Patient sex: M
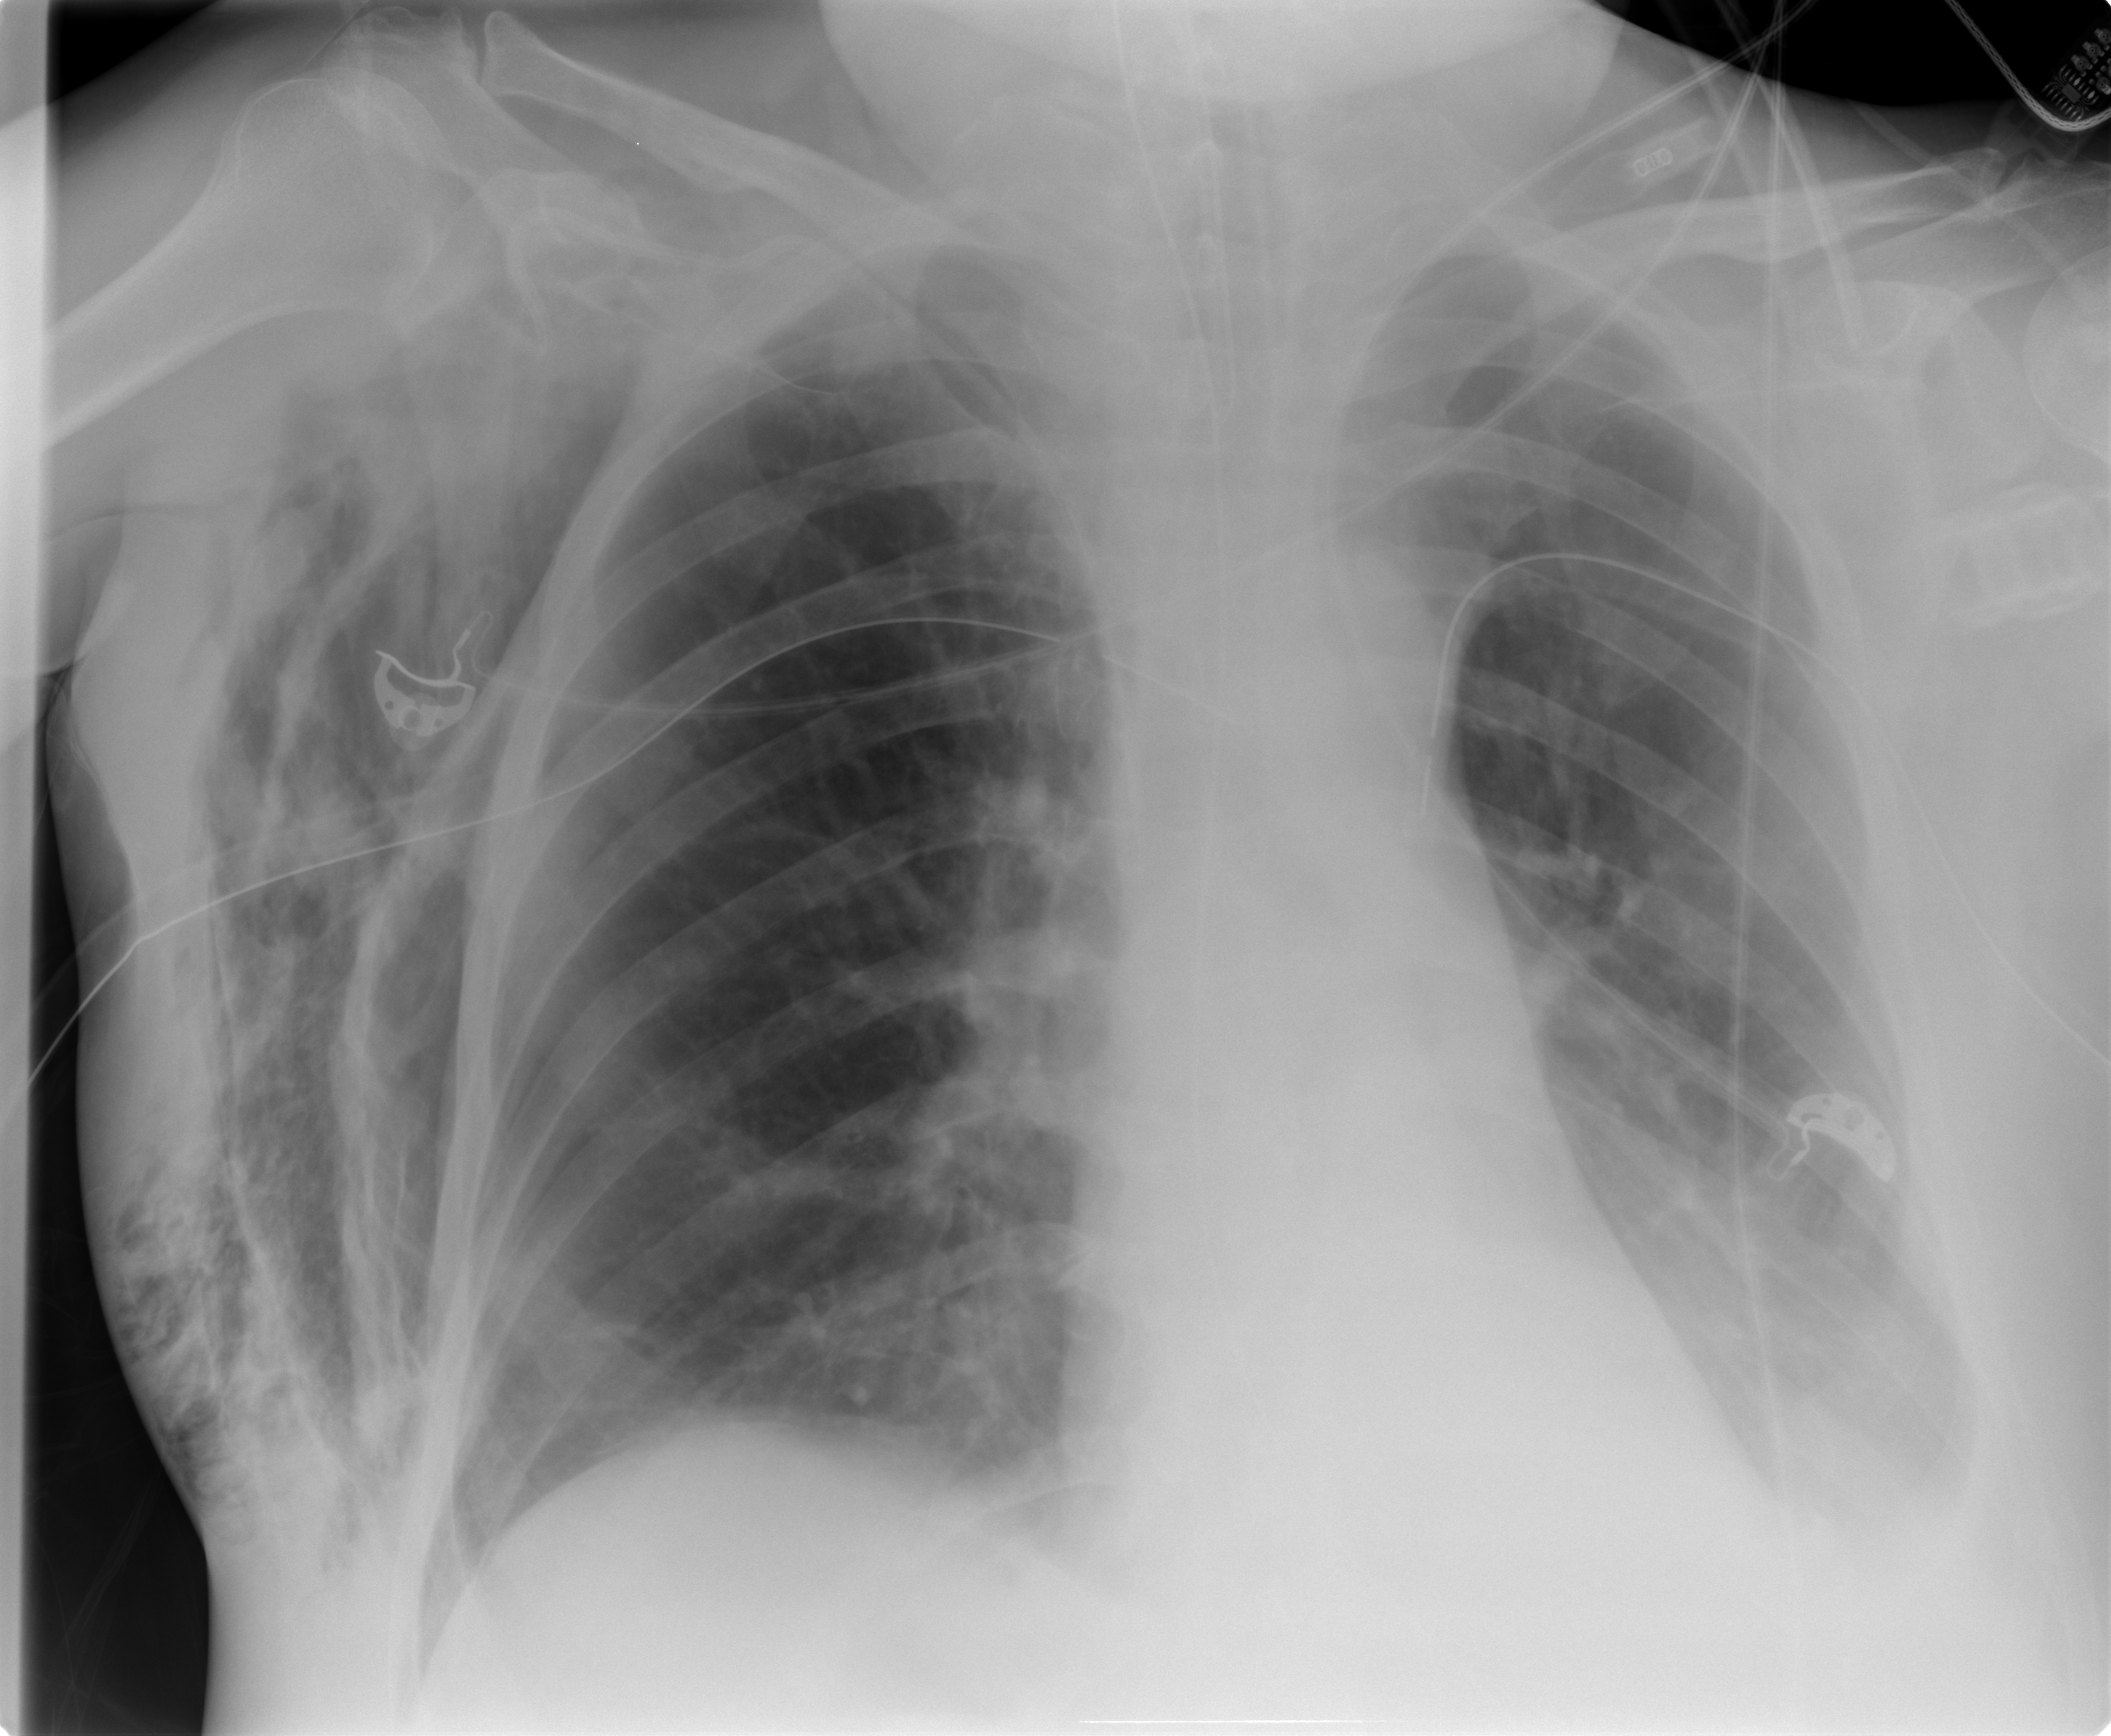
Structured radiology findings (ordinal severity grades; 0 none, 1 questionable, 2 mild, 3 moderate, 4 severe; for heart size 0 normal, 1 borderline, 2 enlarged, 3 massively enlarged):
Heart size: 0
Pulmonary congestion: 0
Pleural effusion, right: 0
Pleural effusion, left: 2
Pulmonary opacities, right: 0
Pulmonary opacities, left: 0
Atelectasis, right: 0
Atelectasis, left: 2